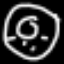
Label: donut